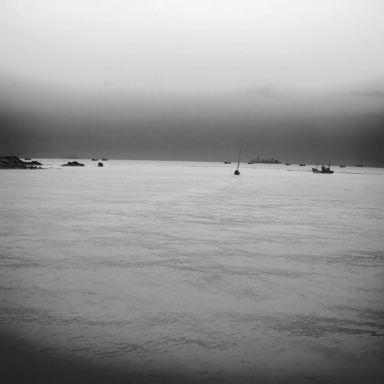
There are 11 objects shown in the infrared image, including nine bulk_carriers, a sailboat, and a fishing_boat.